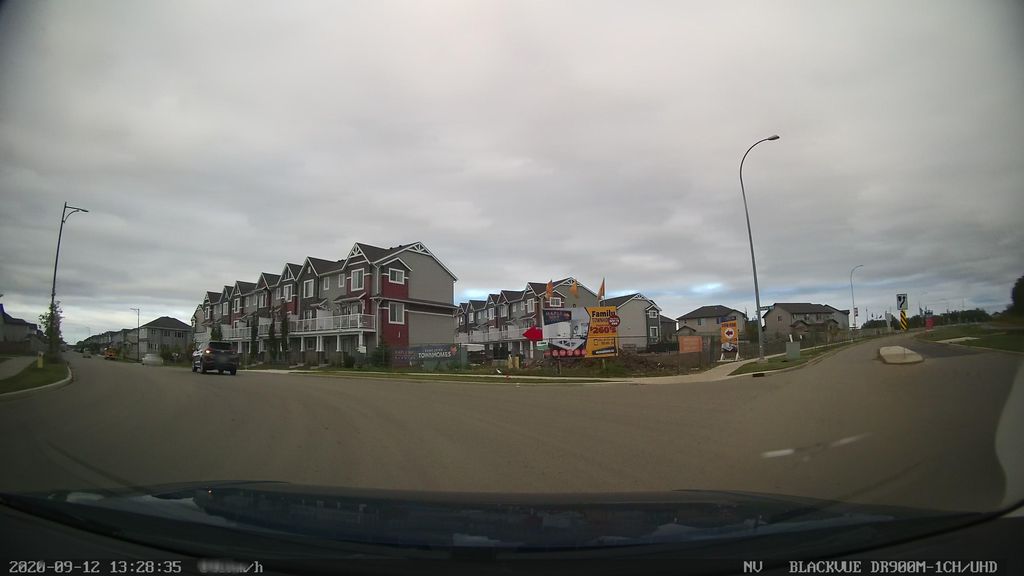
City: edmonton